Question: I wont to be able to have my main #page in the middle of the page with 2 columns floated left/right of this. I know this would easily work if I re-order the HTML with the left-column first, although I want the #page to come first in the HTML.
HTML:
'''
<div id="page"></div>
<div id="left-column"></div>
<div id="right-column"></div>
'''
The only way I could think of was to use a 1px transparent div to push the content into the middle, although this is last resort.
<URL>

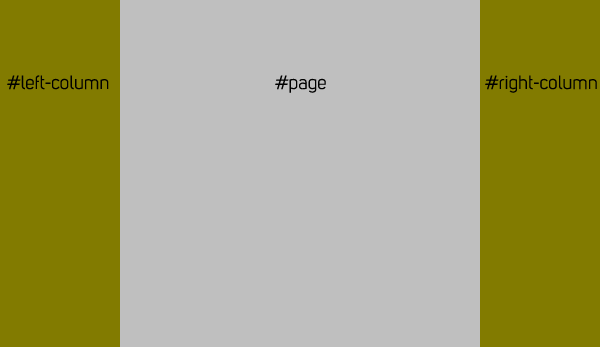
Answer: Use a wrapper with 'display: table;' and the children with 'display: table-cell;'
Also the #page element MUST be in the middle. Your markup has to reflect the desired layout of your site, otherwise you'll end up using lots more CSS to complicate things that can be done very simply.
HTML:
'''
<div id="wrapper">
<div id="left-column">left column</div>
<div id="page">page</div>
<div id="right-column">right clomumn</div>
</div>
'''
CSS:
'''
#wrapper
{
width: 100%;
display: table;
}
#right-column {
width: 15%;
height: 500px;
}
#page{
width: 70%;
height: 500px;
}
#left-colum {
width: 15%;
height: 500px;
}
#right-column,
#left-column,
#page
{
display: table-cell;
}
'''
<URL>